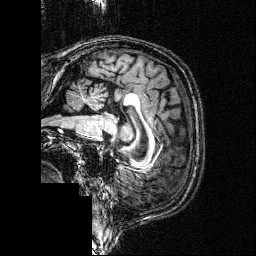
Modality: T1w
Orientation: sagittal
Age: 50
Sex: male
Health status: healthy
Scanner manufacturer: siemens
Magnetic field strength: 3 T
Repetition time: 2.5 s
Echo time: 0.00393 s